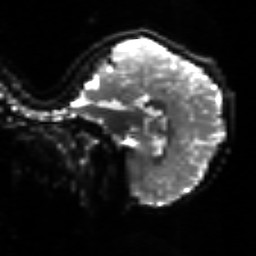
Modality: sbref
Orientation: sagittal
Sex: female
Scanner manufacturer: siemens
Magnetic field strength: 3 T
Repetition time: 5 s
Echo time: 0.071 s